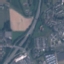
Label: Highway